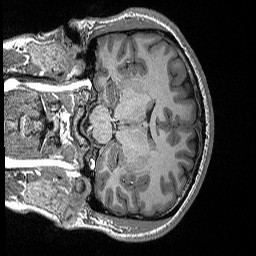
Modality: T1w
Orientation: coronal
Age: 26
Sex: male
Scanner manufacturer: siemens
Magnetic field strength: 3 T
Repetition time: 2.3 s
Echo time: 0.00298 s